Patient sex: M
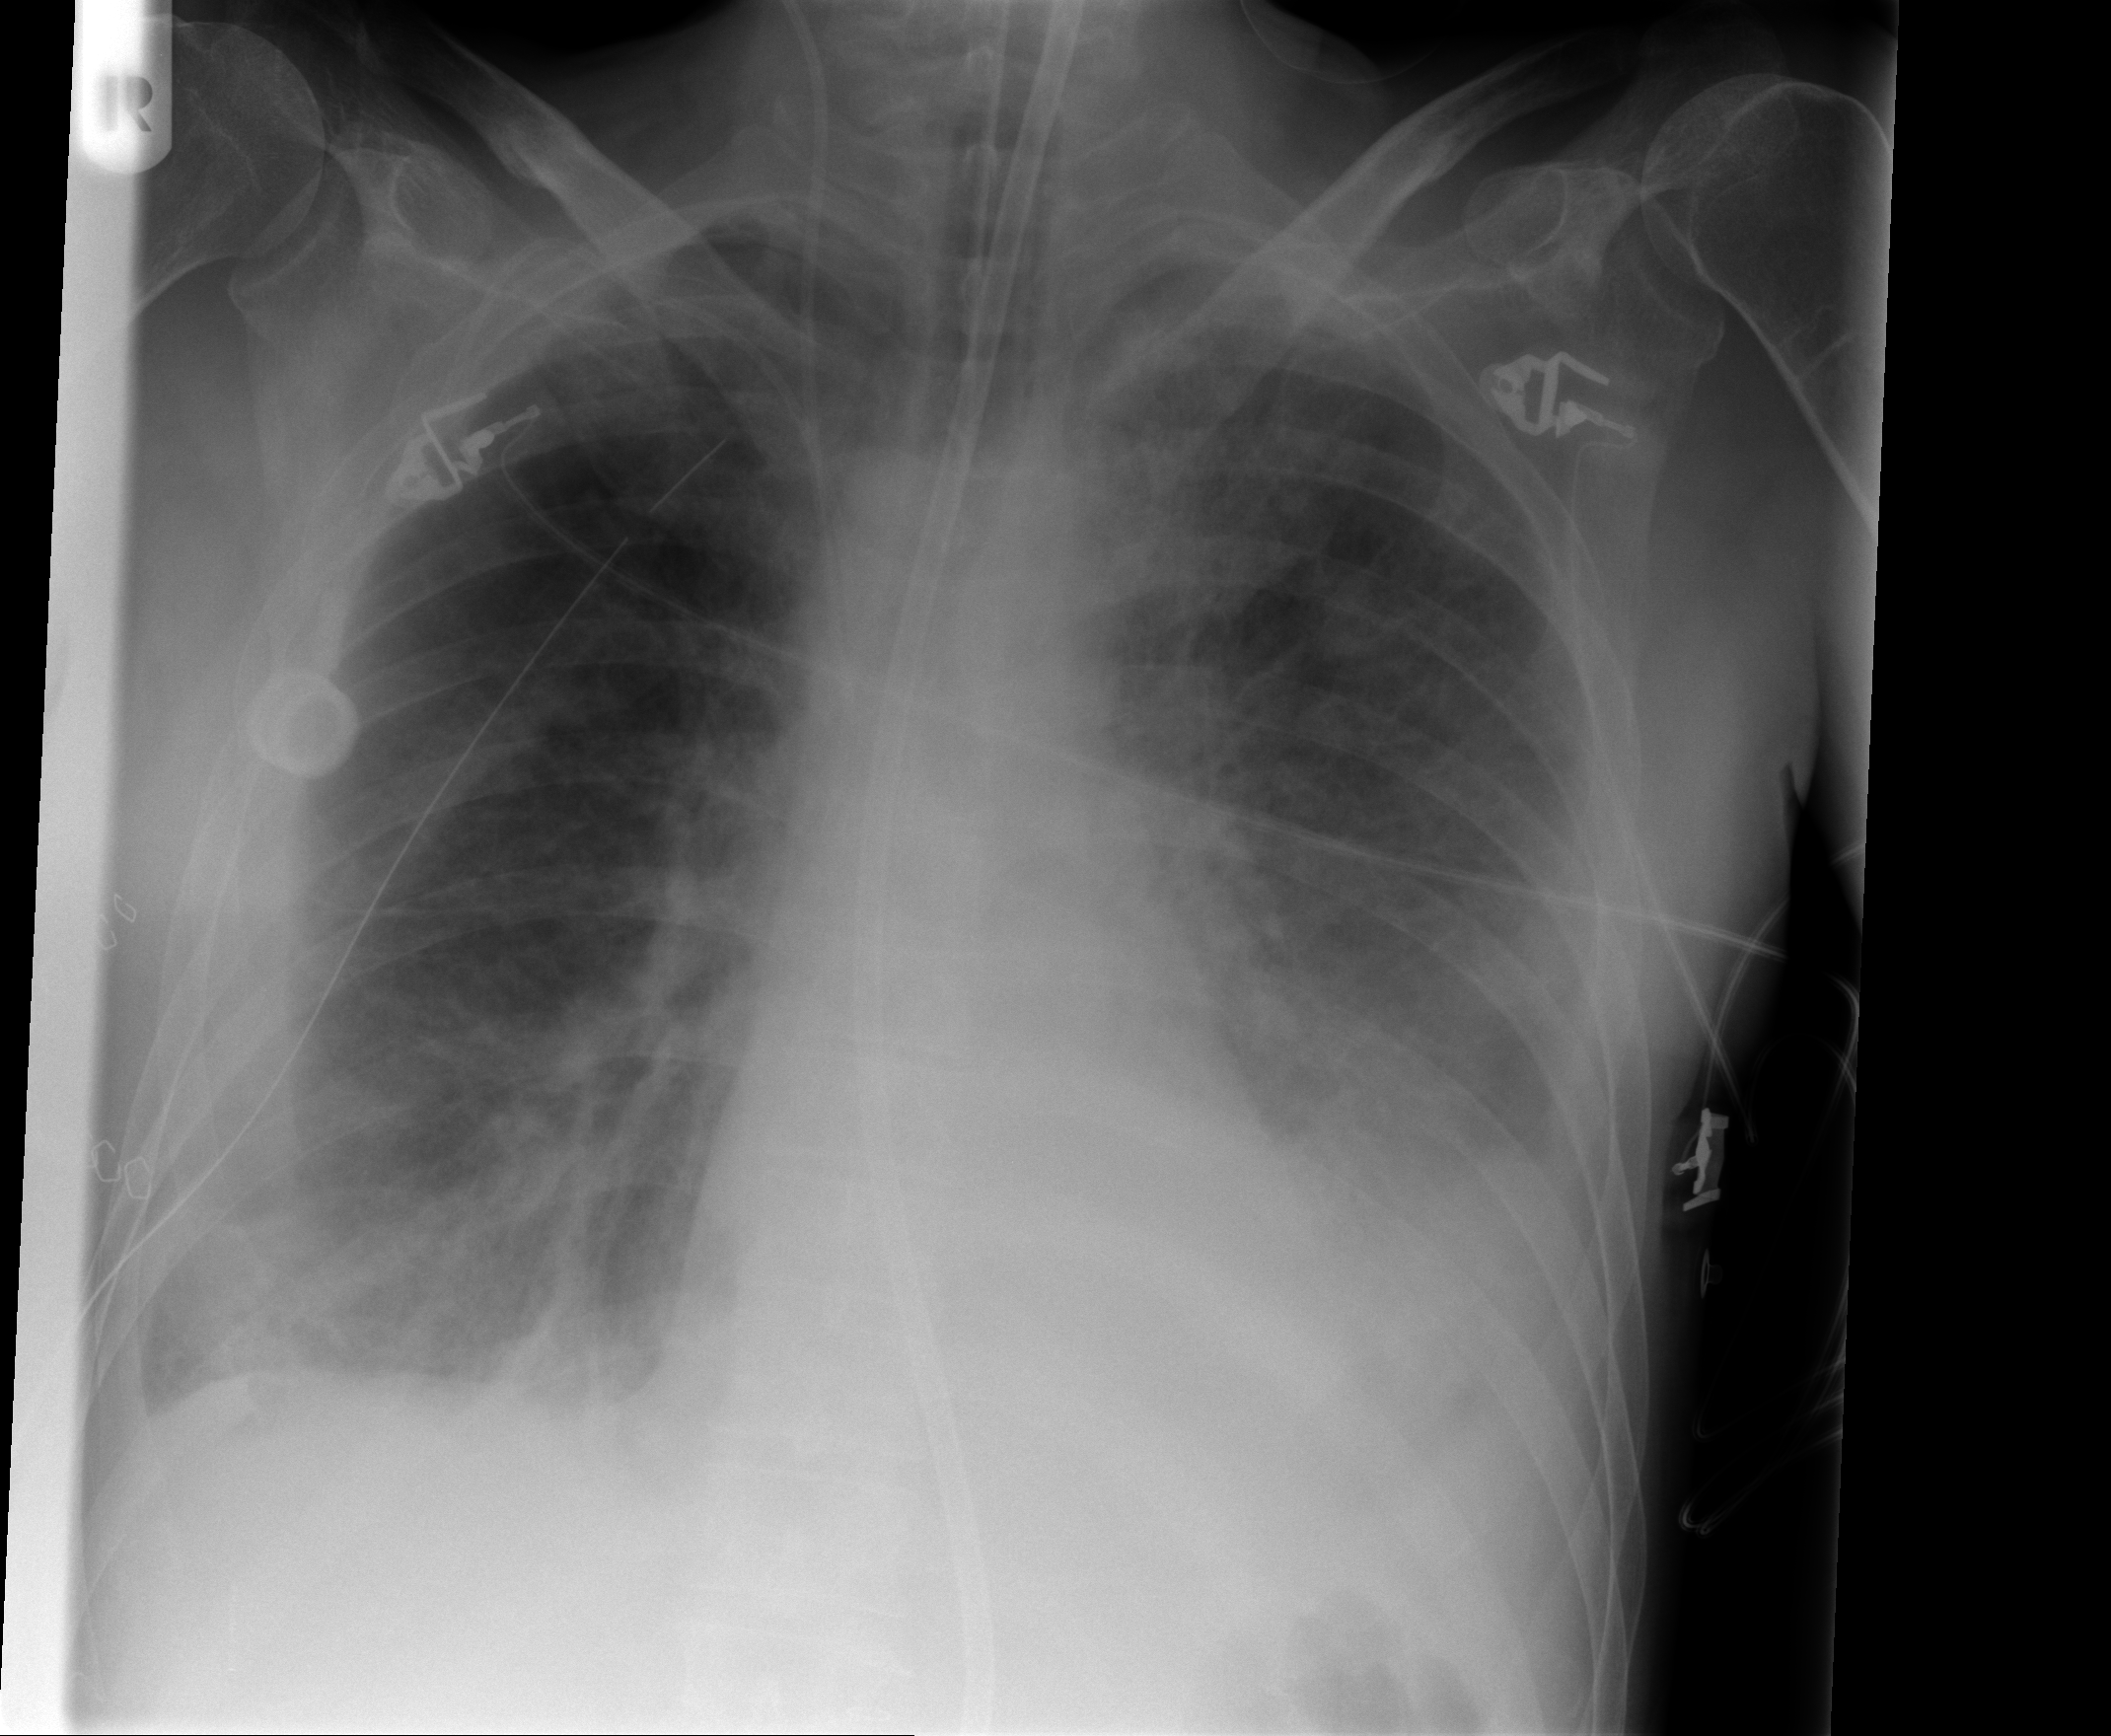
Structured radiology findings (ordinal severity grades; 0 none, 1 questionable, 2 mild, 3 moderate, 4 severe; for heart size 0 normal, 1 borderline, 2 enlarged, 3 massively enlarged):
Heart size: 0
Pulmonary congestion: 2
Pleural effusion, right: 1
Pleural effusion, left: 3
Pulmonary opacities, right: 1
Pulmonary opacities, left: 2
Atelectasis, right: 2
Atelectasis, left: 2